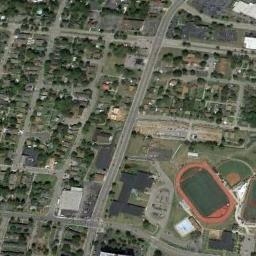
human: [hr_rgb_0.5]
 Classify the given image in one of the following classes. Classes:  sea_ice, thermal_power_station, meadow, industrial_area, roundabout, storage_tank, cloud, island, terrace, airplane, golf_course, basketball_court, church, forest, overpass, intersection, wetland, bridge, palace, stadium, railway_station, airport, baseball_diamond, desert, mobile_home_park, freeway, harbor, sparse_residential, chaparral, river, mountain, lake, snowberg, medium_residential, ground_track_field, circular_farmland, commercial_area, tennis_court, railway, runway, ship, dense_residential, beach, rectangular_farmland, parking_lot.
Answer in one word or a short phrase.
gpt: ground_track_field